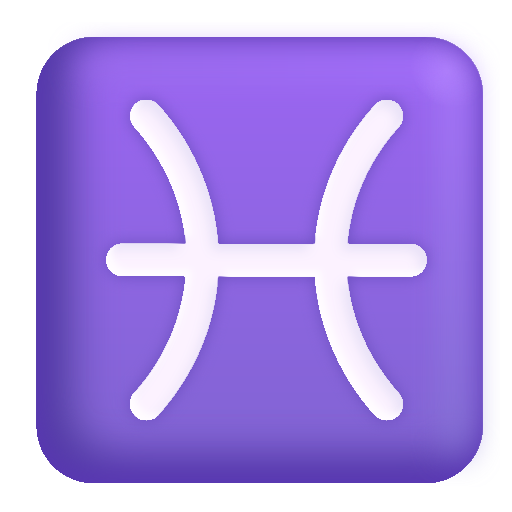
pisces color